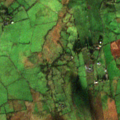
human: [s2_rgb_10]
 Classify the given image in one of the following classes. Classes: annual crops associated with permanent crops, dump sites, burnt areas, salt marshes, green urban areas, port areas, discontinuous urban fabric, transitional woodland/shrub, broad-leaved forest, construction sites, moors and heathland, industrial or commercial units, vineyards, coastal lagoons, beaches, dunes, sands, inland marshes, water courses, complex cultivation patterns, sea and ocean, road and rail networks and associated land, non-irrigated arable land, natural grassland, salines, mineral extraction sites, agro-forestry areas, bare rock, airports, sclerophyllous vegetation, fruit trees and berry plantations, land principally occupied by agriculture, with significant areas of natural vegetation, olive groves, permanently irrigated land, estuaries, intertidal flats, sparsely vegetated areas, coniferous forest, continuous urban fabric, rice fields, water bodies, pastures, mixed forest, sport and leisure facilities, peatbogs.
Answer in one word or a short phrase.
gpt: land principally occupied by agriculture, with significant areas of natural vegetation, moors and heathland, transitional woodland/shrub